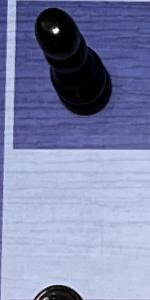
Label: Empty